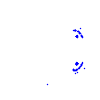
Particle: pion